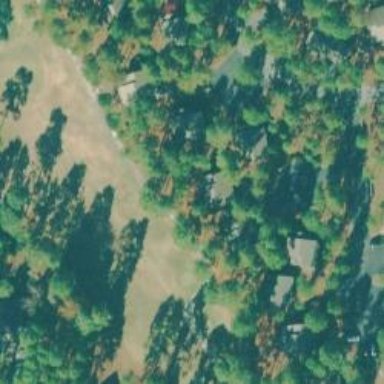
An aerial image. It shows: Path designated for golf carts.